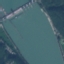
Label: River